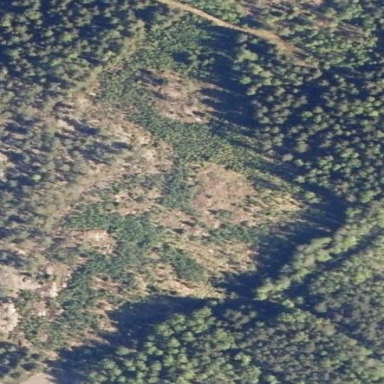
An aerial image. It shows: Clearcut man-made area surrounded by scrub vegetation.